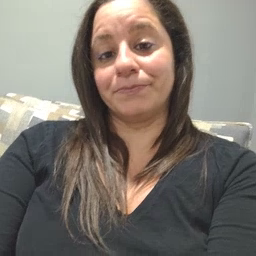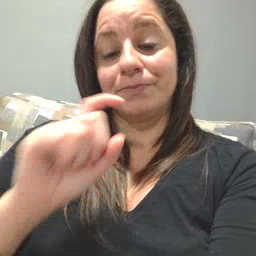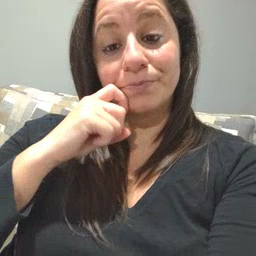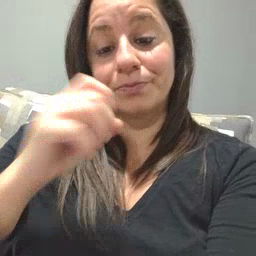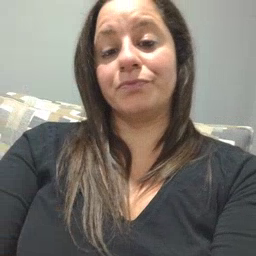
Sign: apple